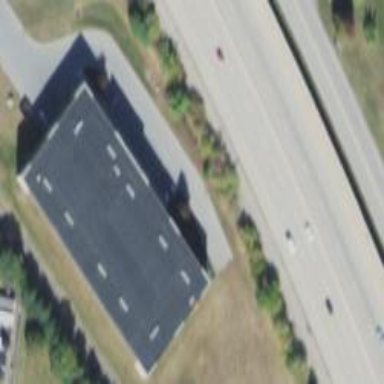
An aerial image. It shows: Storage building.